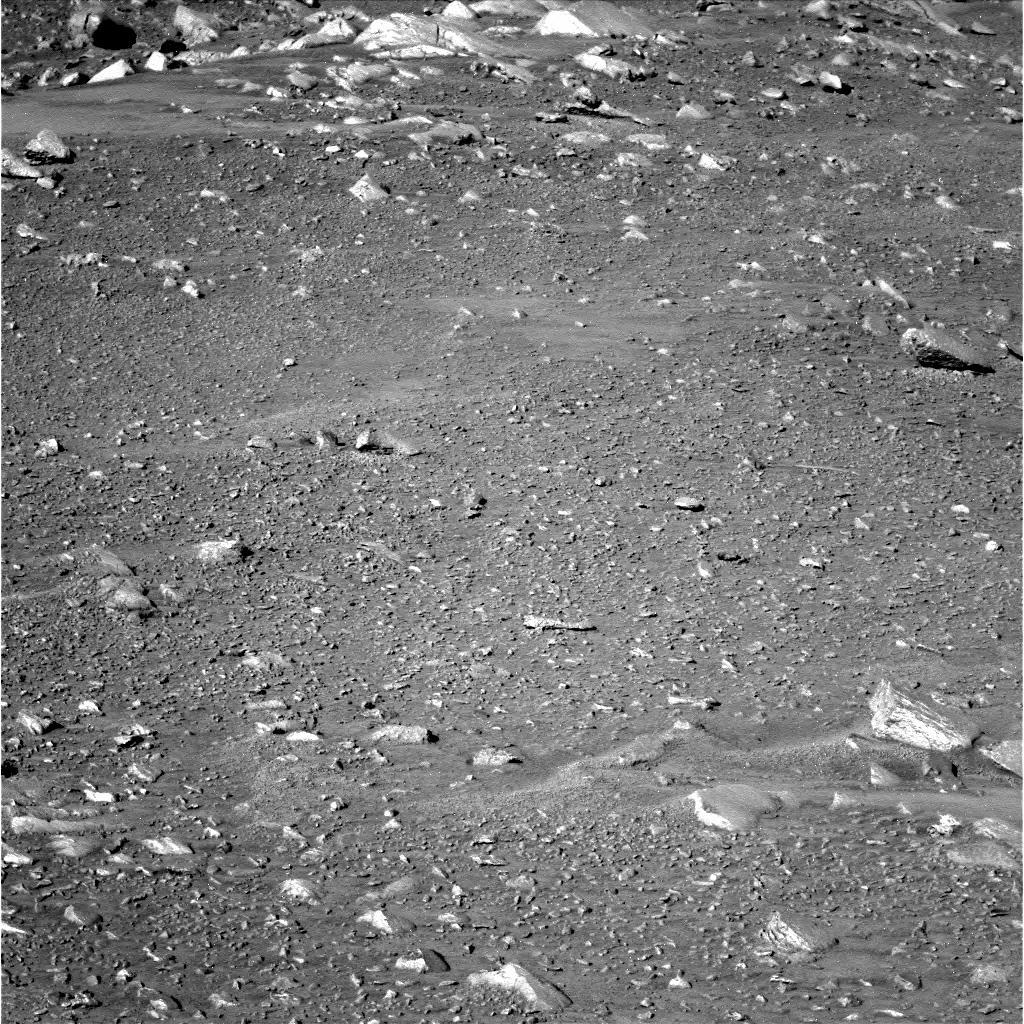
Terrain classes present: Bedrock, Gravel / Sand / Soil, Rock, Shadow